Field crop: tomato
Growth stage: 1
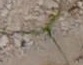
Species: cyperus